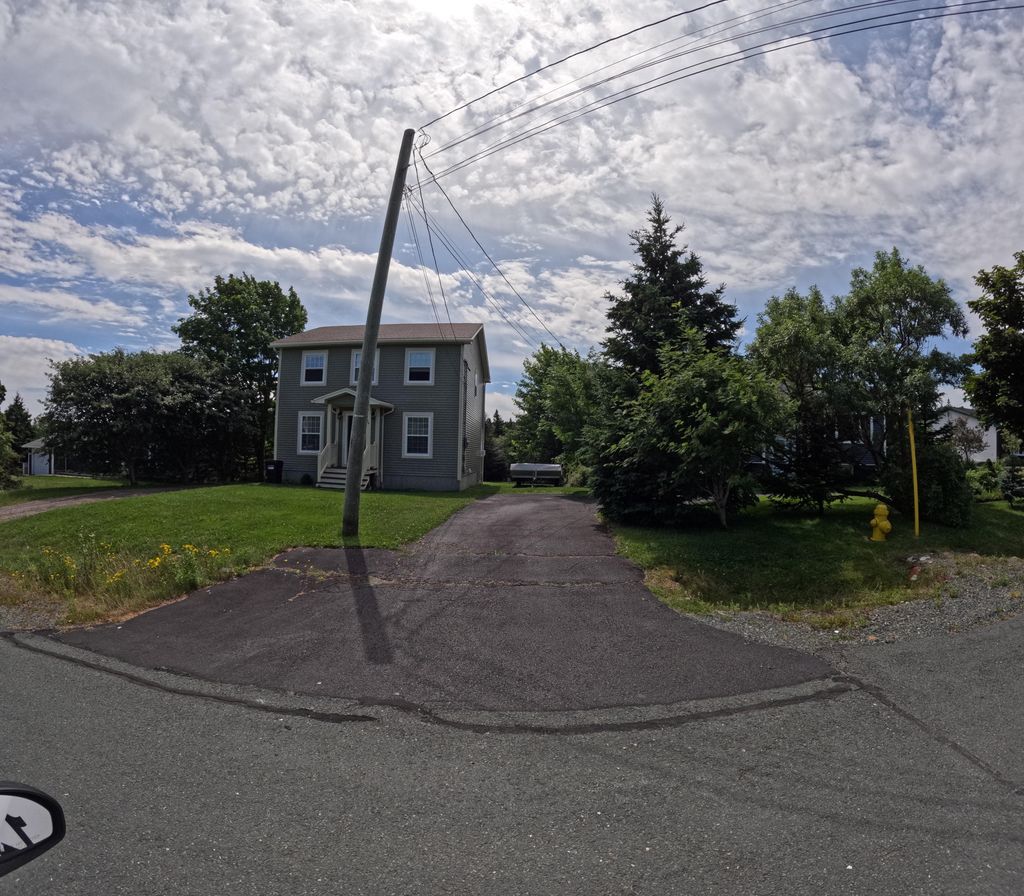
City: st_johns